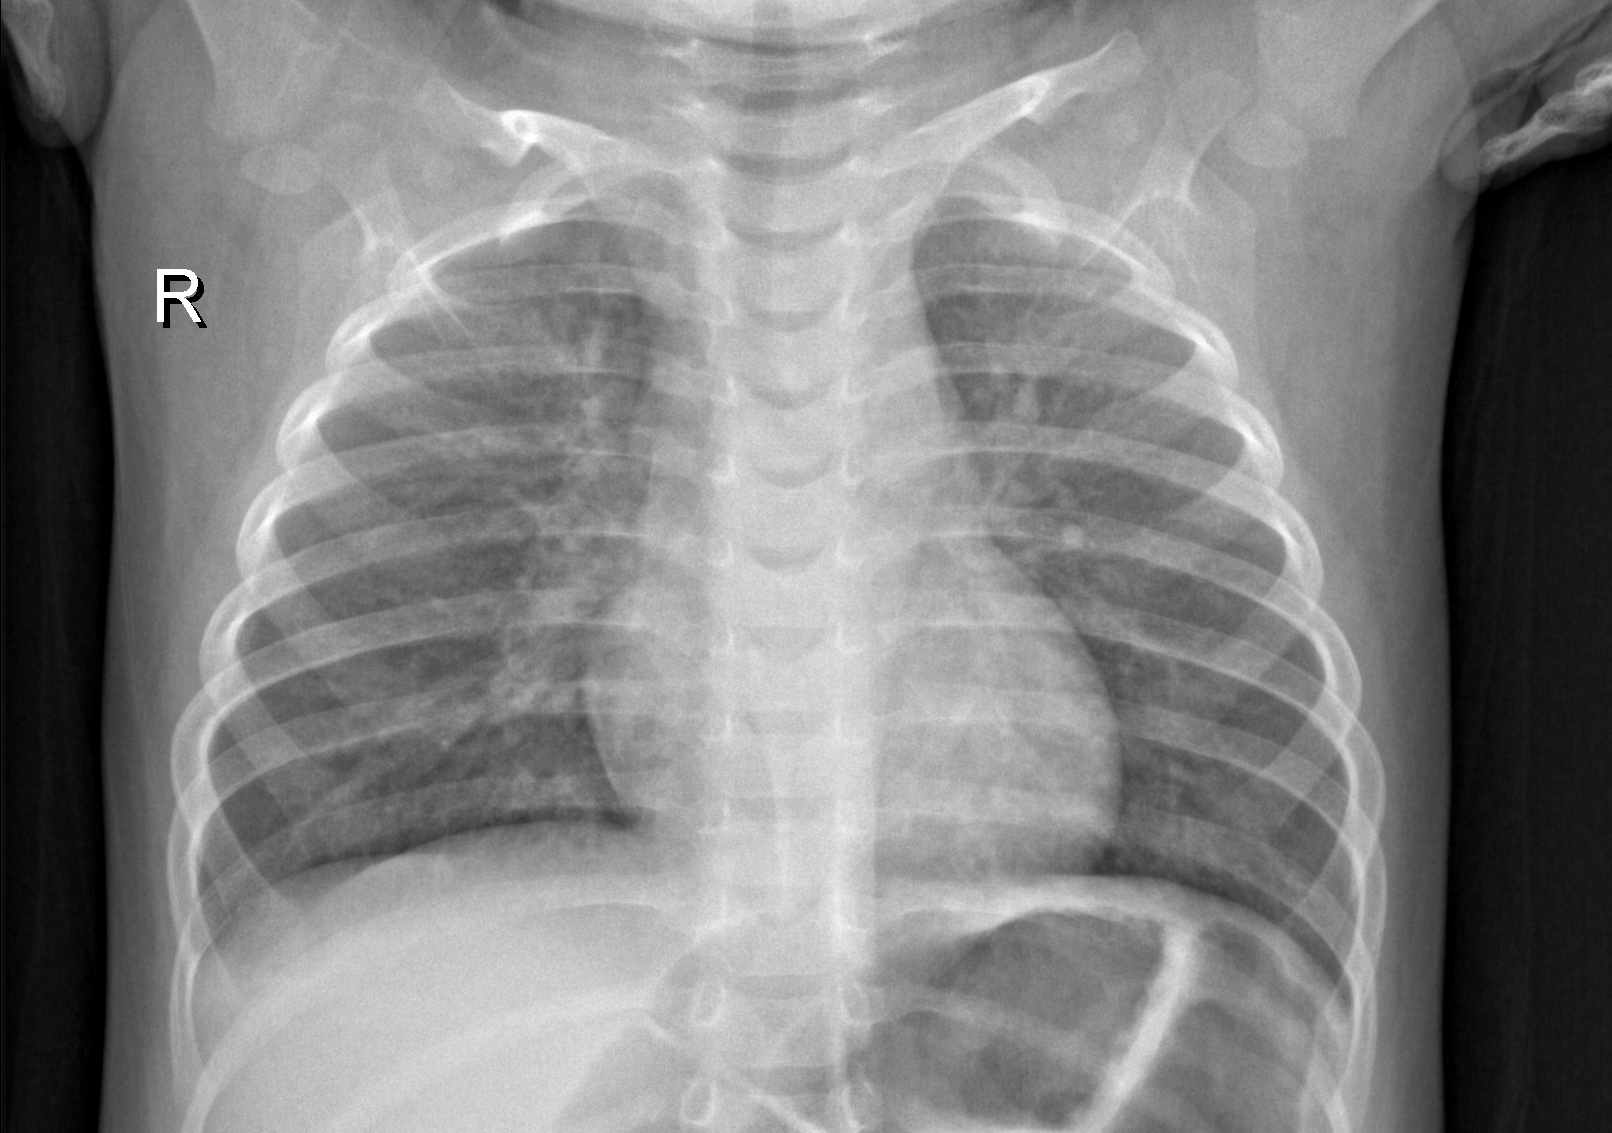
Diagnosis: NORMAL